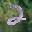
Label: 2